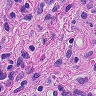
Metastatic tissue present: no